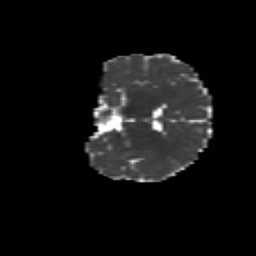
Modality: MD
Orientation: coronal
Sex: female
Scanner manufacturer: siemens
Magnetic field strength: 3 T
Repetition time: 5 s
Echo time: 0.071 s